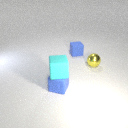
small blue rubber cube to the left of small yellow metal sphere